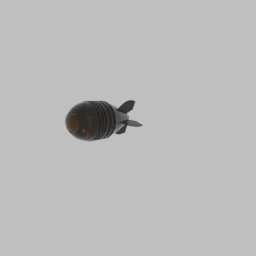
Label: tools